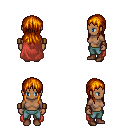
a pixel art fantasy rpg character, female body template, human, dark skin, maroon cape, teal pants, dark blonde unkempt hairstyle, leather bracers, brown shoes, four views (front, back, left, right), 2x2 character sprite sheet, small pixel art, hard edges, no anti-aliasing